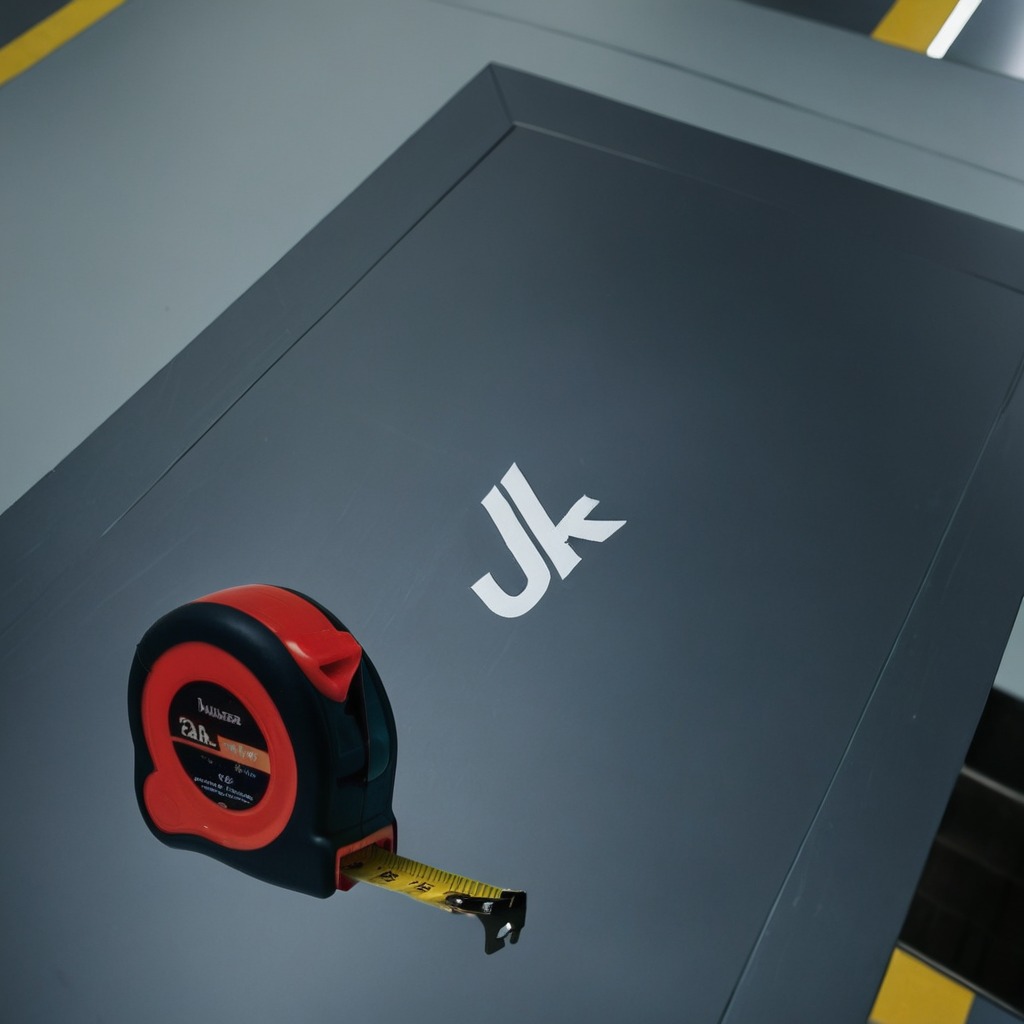
A measuring tape is lying on the toolbox surface in the airplane hangar workshop.